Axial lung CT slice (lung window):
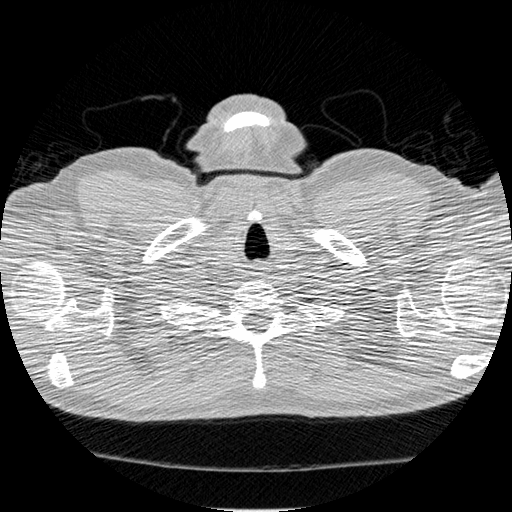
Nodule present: no